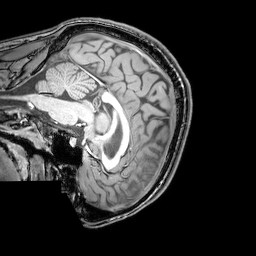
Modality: T1w
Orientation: sagittal
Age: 21
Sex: male
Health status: healthy
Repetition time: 0.081 s
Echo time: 0.037 s